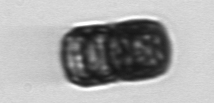
Label: Paralia_sulcata